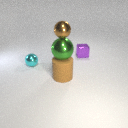
large brown rubber cylinder in front of small purple metal cube